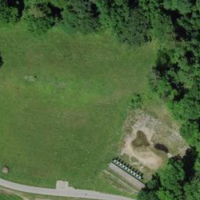
EUNIS habitat code: 52
Species observed at this site:
Clinopodium vulgare
Prunus padus